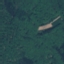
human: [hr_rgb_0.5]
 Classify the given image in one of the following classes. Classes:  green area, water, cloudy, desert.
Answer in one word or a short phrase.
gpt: green area